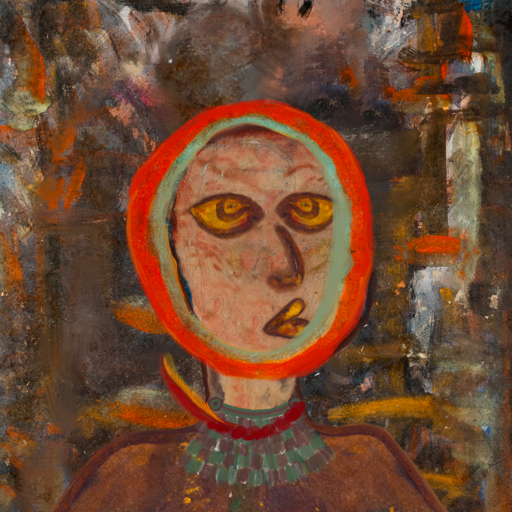
Background: GypsyQueen, Head And Neck Side: Orphan, Face Side: Comrade, Bust: Comrade, Hair Side: Sisters, Head Accessory: Blank, Second Necklace: After_Raid, Necklace: Pipe, Baby: Blank